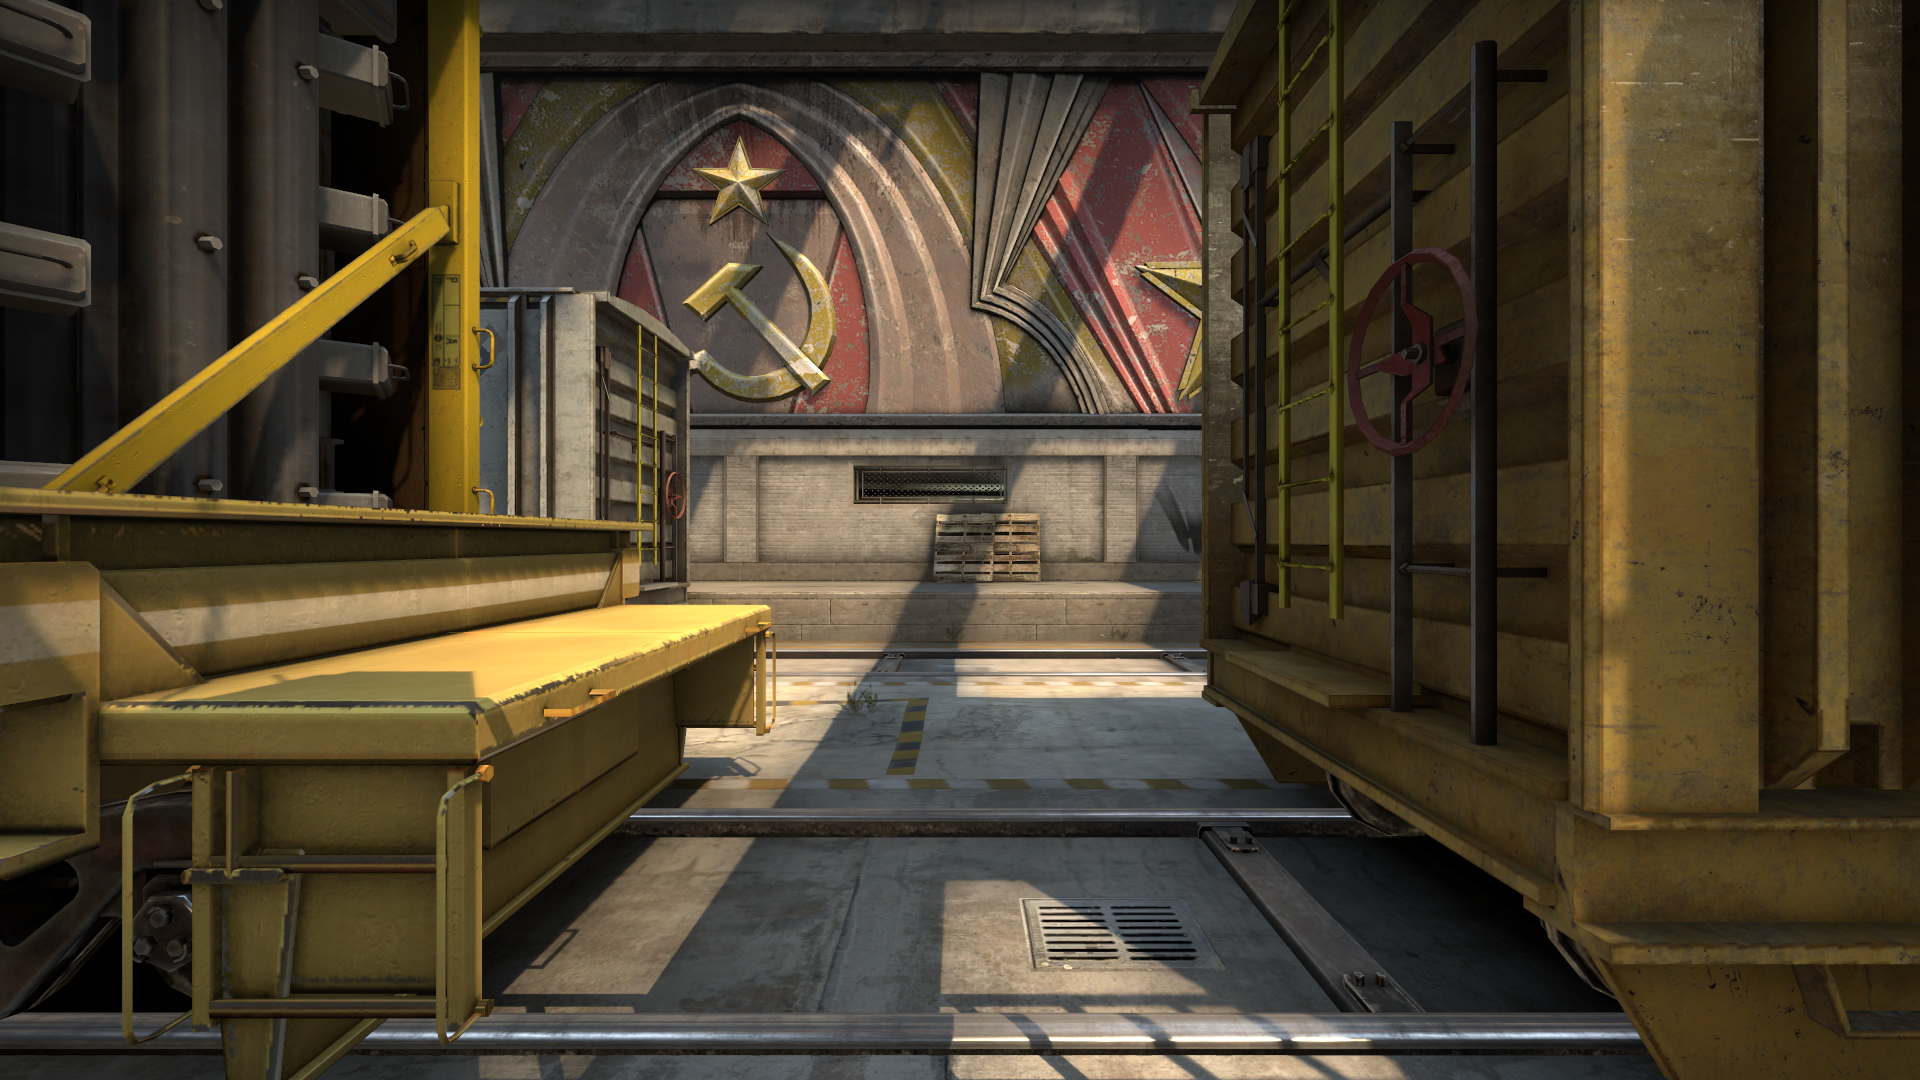
Map: de_train